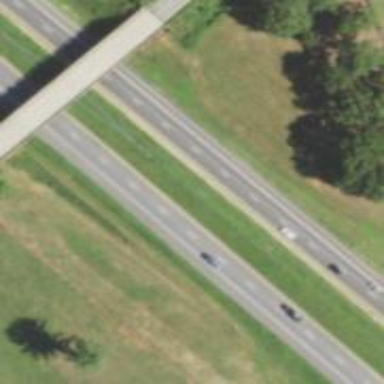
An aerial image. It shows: Motorway.